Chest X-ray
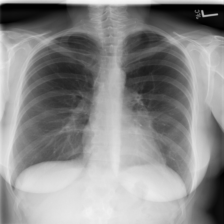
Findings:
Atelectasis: negative
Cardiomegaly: negative
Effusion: negative
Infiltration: negative
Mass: negative
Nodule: negative
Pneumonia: negative
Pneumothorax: negative
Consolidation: negative
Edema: negative
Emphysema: negative
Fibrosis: negative
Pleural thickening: negative
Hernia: negative